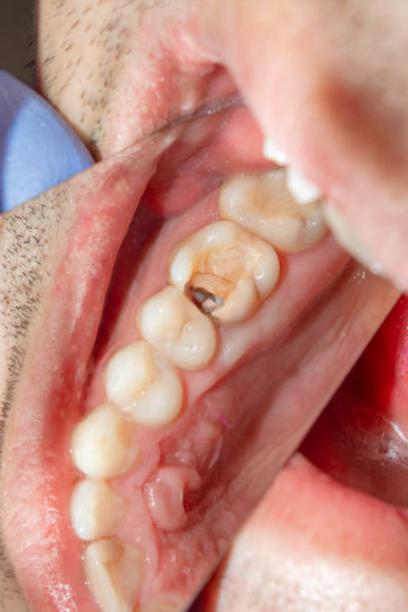
Condition: Caries